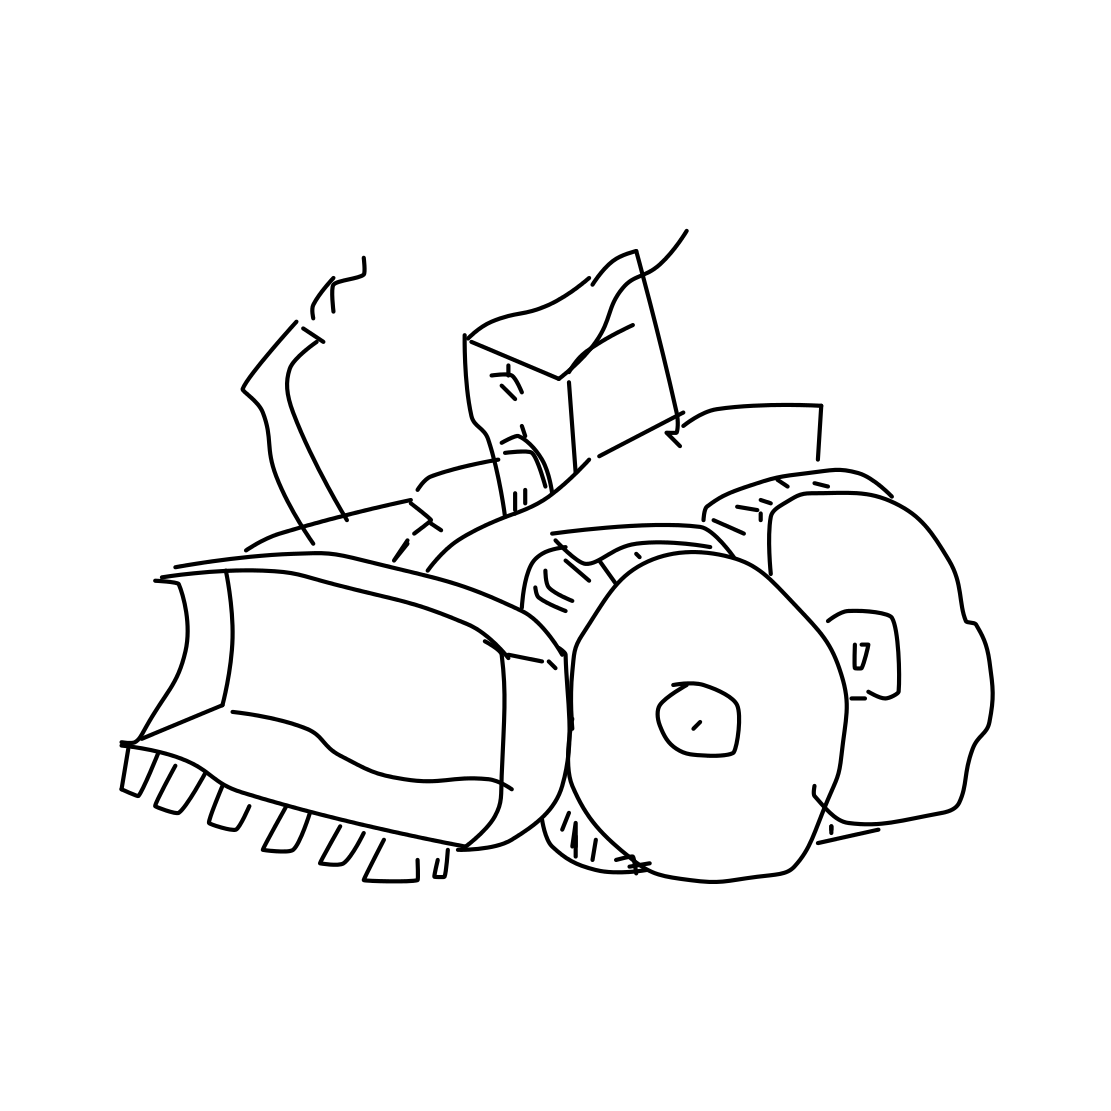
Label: bulldozer